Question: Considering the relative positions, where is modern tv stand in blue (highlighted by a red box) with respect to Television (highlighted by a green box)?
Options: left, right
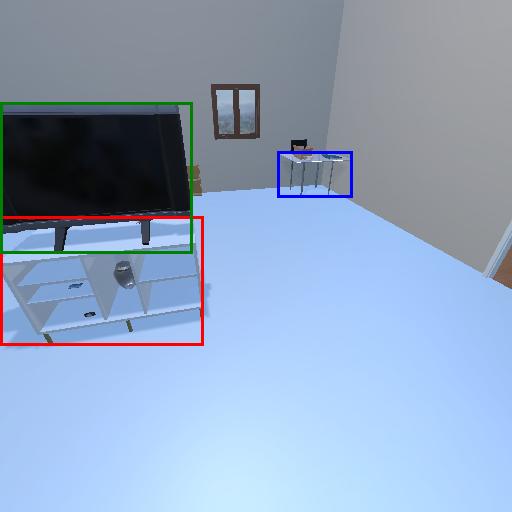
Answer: left